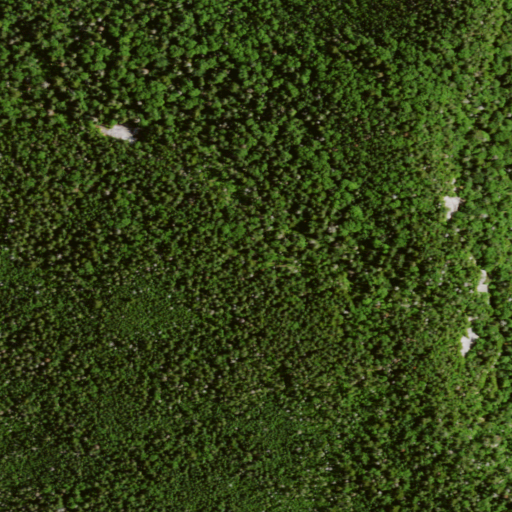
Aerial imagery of mountain in New York named Puffer Mountain containing evergreen forest and open water